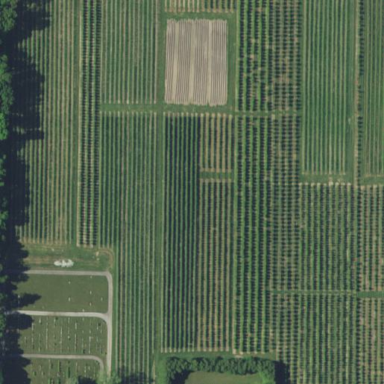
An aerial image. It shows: Orchard.